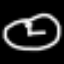
Label: clock